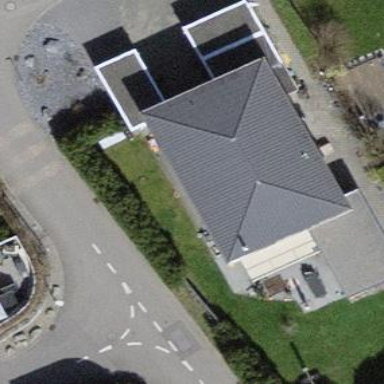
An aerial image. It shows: Building with tile roof.